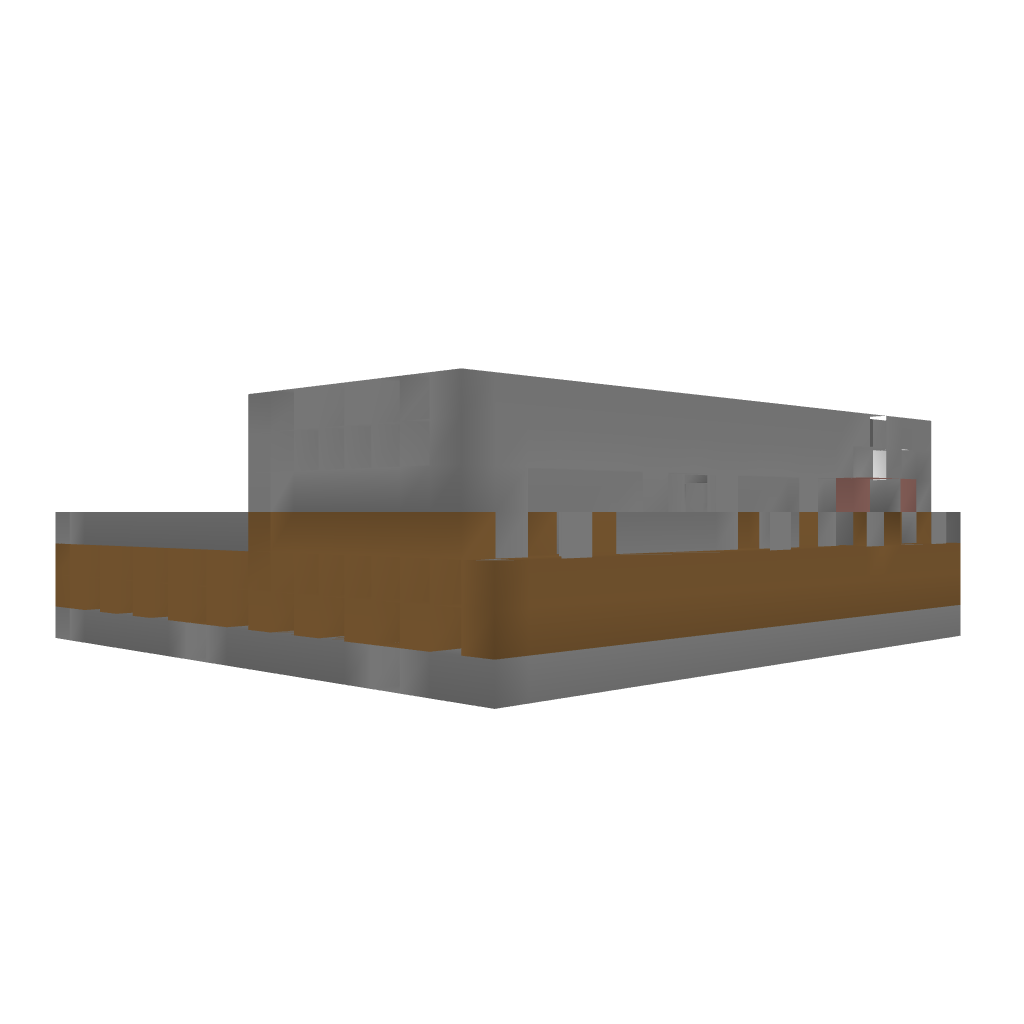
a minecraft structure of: Door with security bad low quality